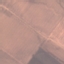
Land use / land cover class: AnnualCrop